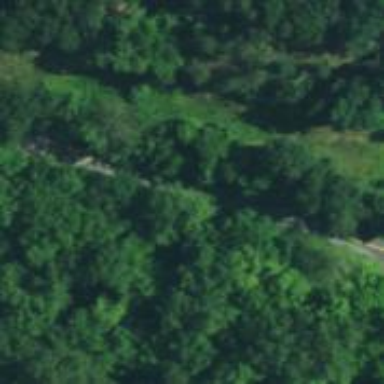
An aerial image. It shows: Abandoned railway path with bicycle road.